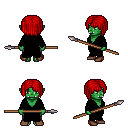
a pixel art fantasy rpg character, female body template, orc, green skin, black robe, metal pants, red pageboy hairstyle, brown shoes, spear, four views (front, back, left, right), 2x2 character sprite sheet, small pixel art, hard edges, no anti-aliasing